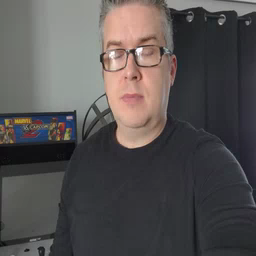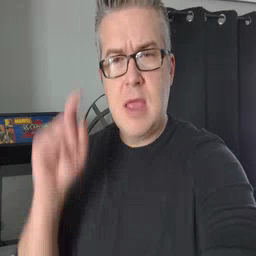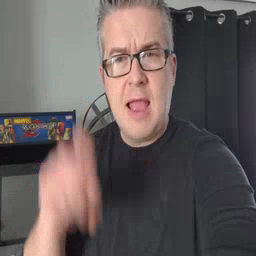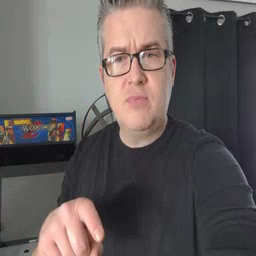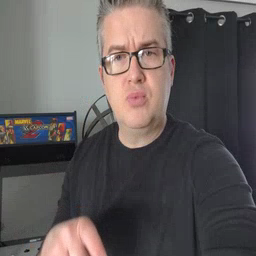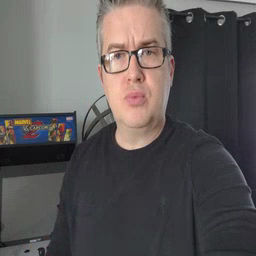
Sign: haveto